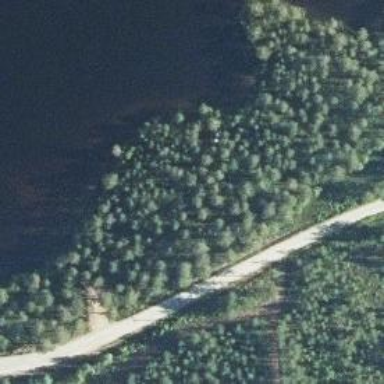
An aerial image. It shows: Path.